Question: What is the reading of this measurement?
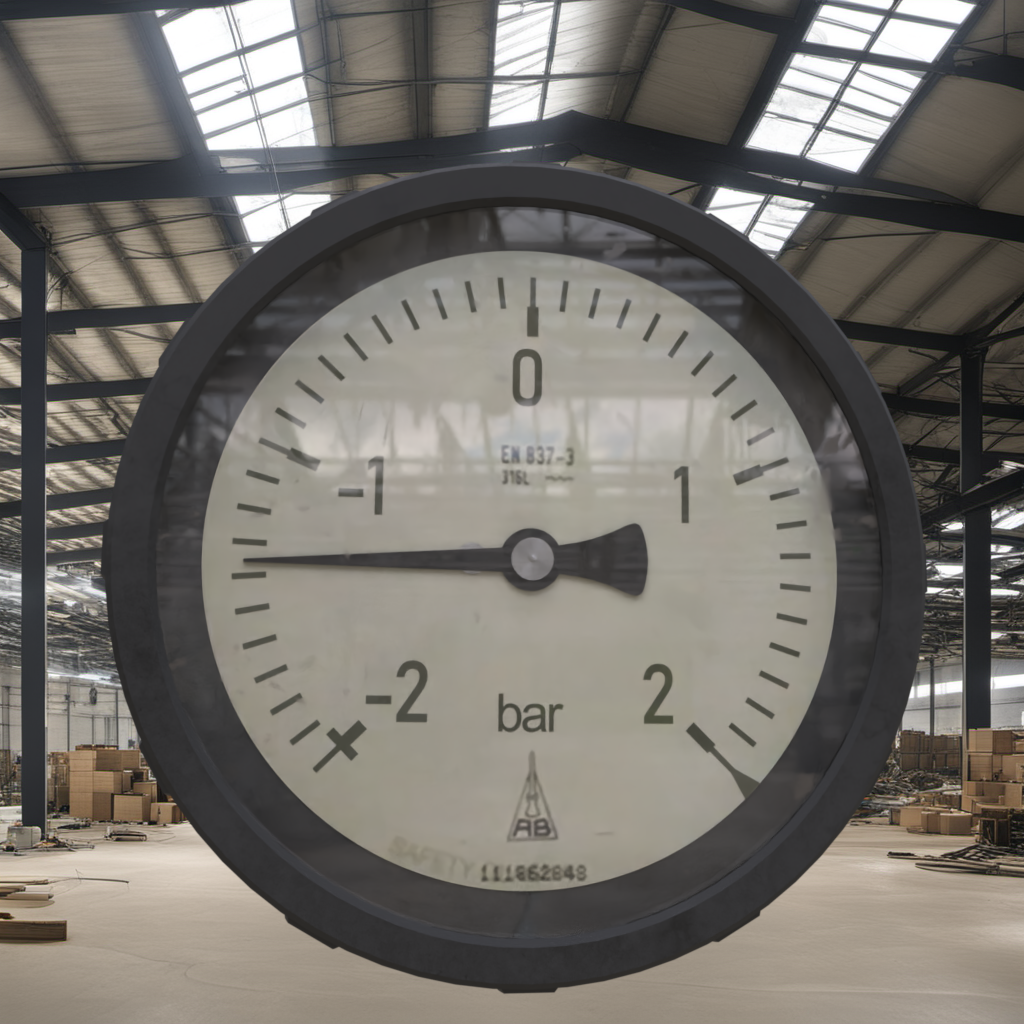
Answer: The result is -1.42
Question: What is the range of the measurement shown in the image?
Answer: The range is from -2 to 2
Question: What is the minimum and maximum reading range of this measurement?
Answer: The minimum value is -2 and the maximum value is 2